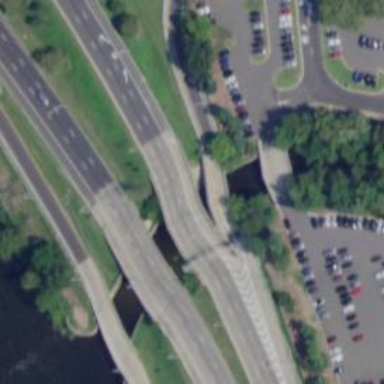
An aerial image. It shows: Urban freeway expressway bridge.